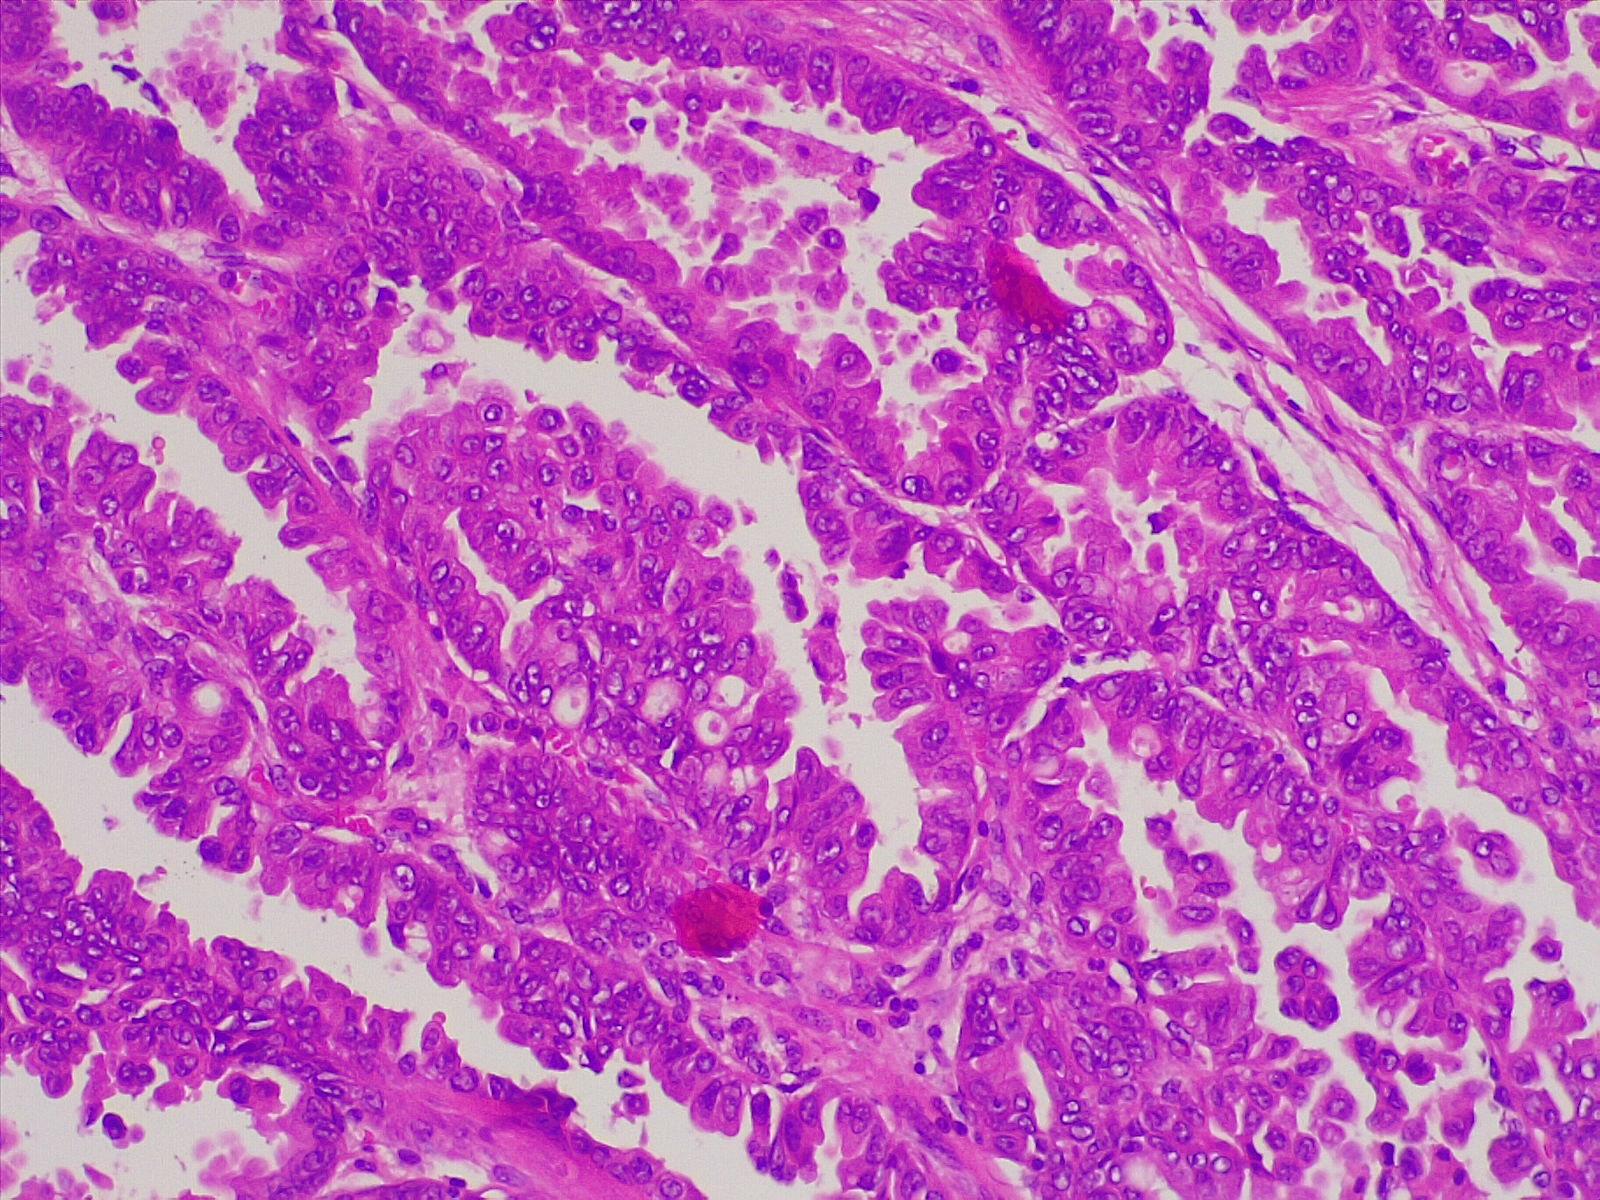
Label: lung adenocarcinoma, well differentiated